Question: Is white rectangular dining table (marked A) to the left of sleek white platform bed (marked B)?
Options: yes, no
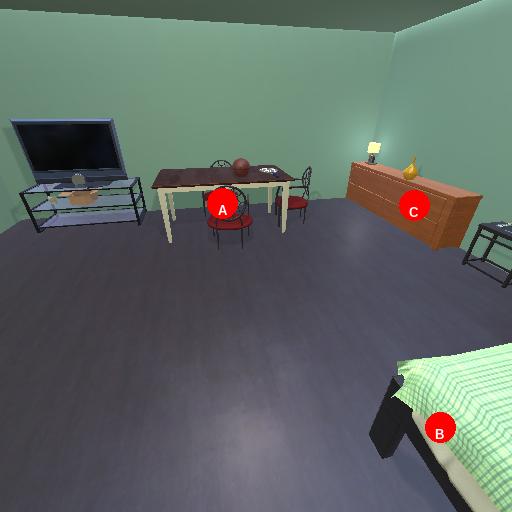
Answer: yes